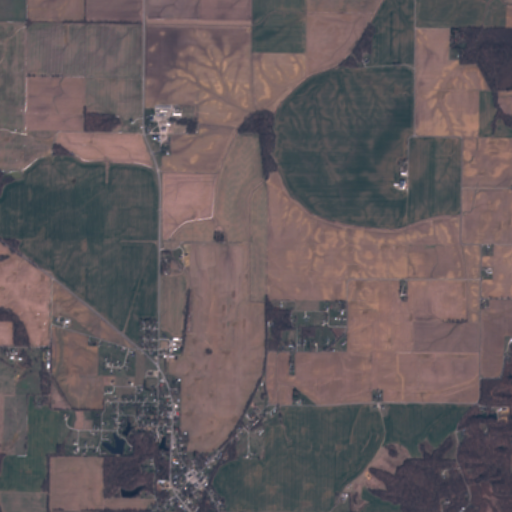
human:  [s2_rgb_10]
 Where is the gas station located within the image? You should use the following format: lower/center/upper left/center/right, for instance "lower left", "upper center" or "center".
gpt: The gas station is located in the lower left of the image.
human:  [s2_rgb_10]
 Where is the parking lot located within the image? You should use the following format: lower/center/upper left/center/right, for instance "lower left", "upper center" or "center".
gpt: The parking lot is located in the lower left of the image.
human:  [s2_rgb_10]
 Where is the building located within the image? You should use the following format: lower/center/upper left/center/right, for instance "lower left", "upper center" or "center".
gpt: The building is located in the lower left of the image.
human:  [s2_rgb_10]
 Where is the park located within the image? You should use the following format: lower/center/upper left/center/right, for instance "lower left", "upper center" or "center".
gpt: There is no park in the image.